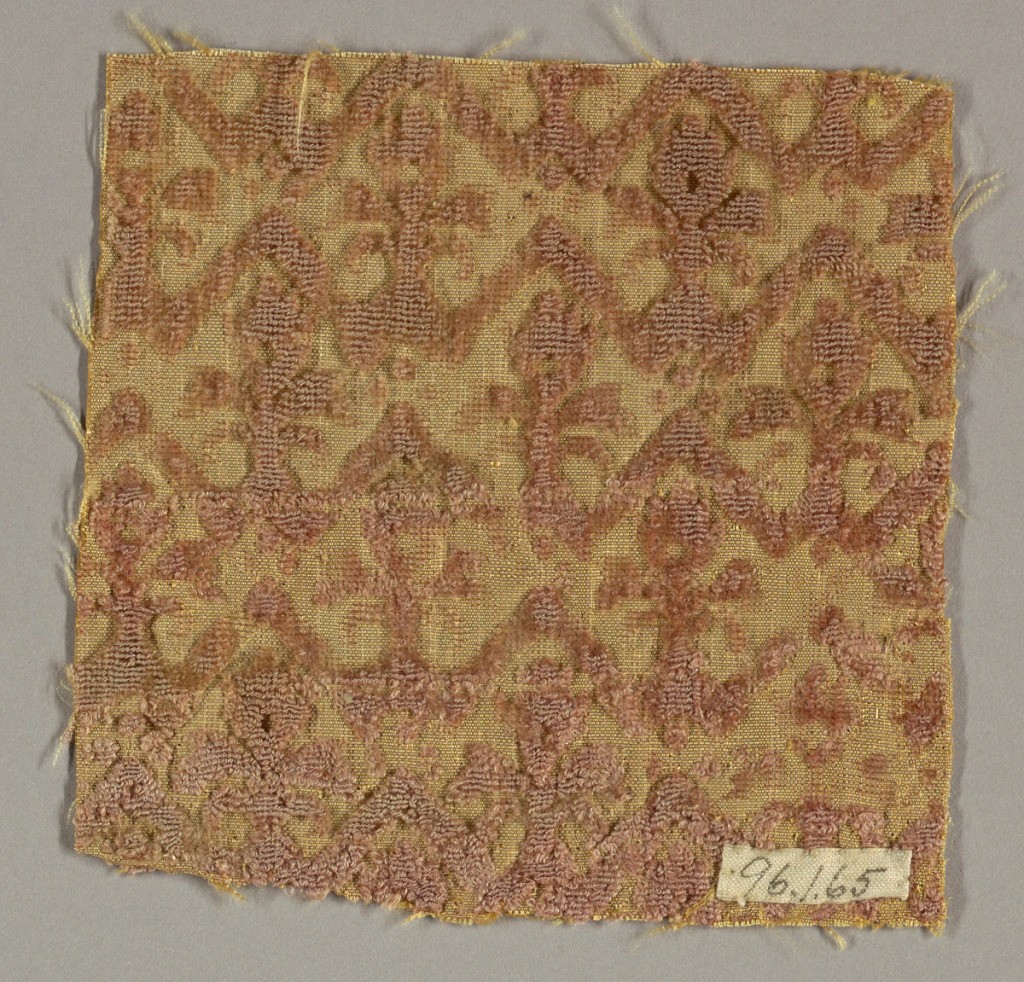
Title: Fragment
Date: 17th century
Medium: silk Technique: uncut supplementary pile in plain weave foundation (velvet)
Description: Pattern of small stylized leaf forms within horizontal zigzag rows. Pattern in pinkish tan on dull yellow ground.